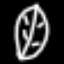
Label: leaf